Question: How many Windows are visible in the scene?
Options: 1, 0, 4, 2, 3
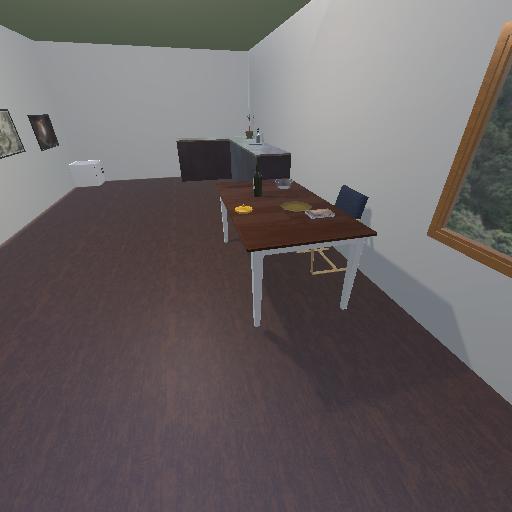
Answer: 1